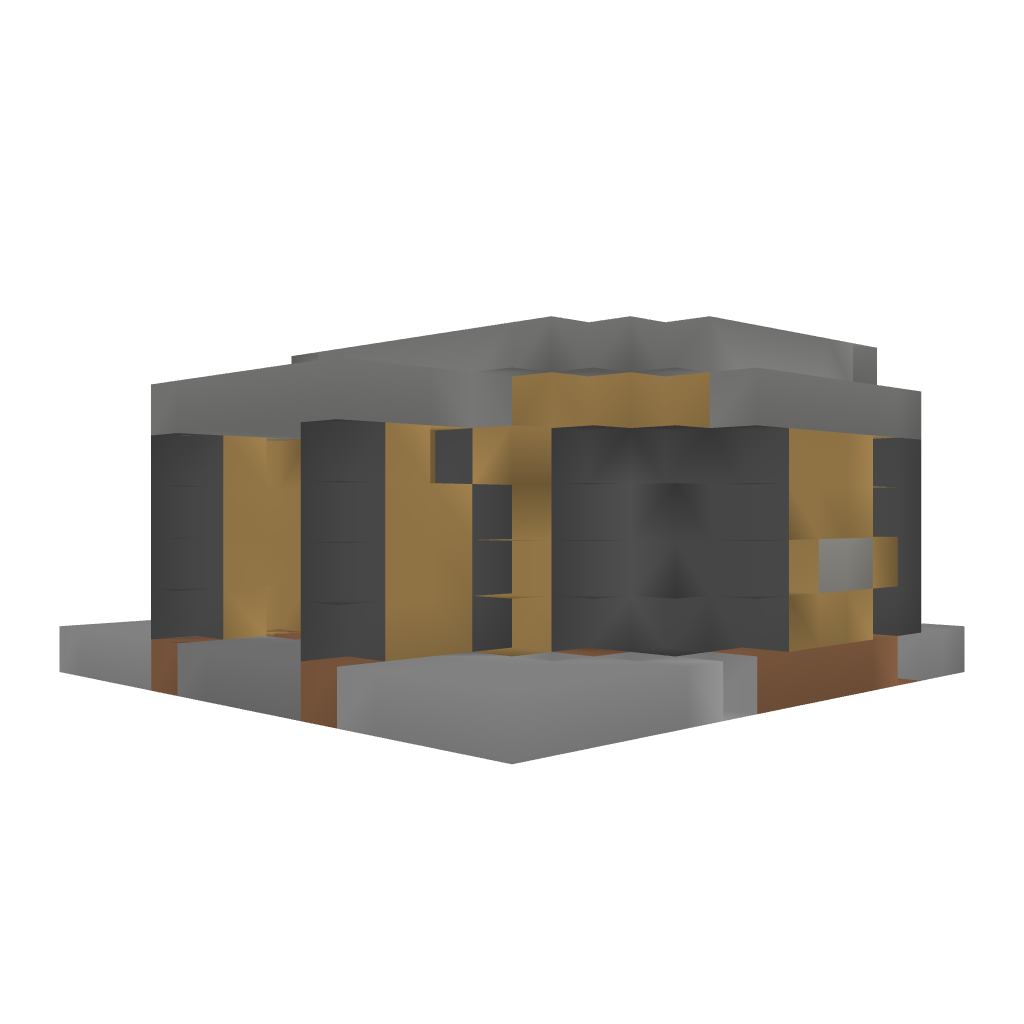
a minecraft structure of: Good House